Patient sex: M
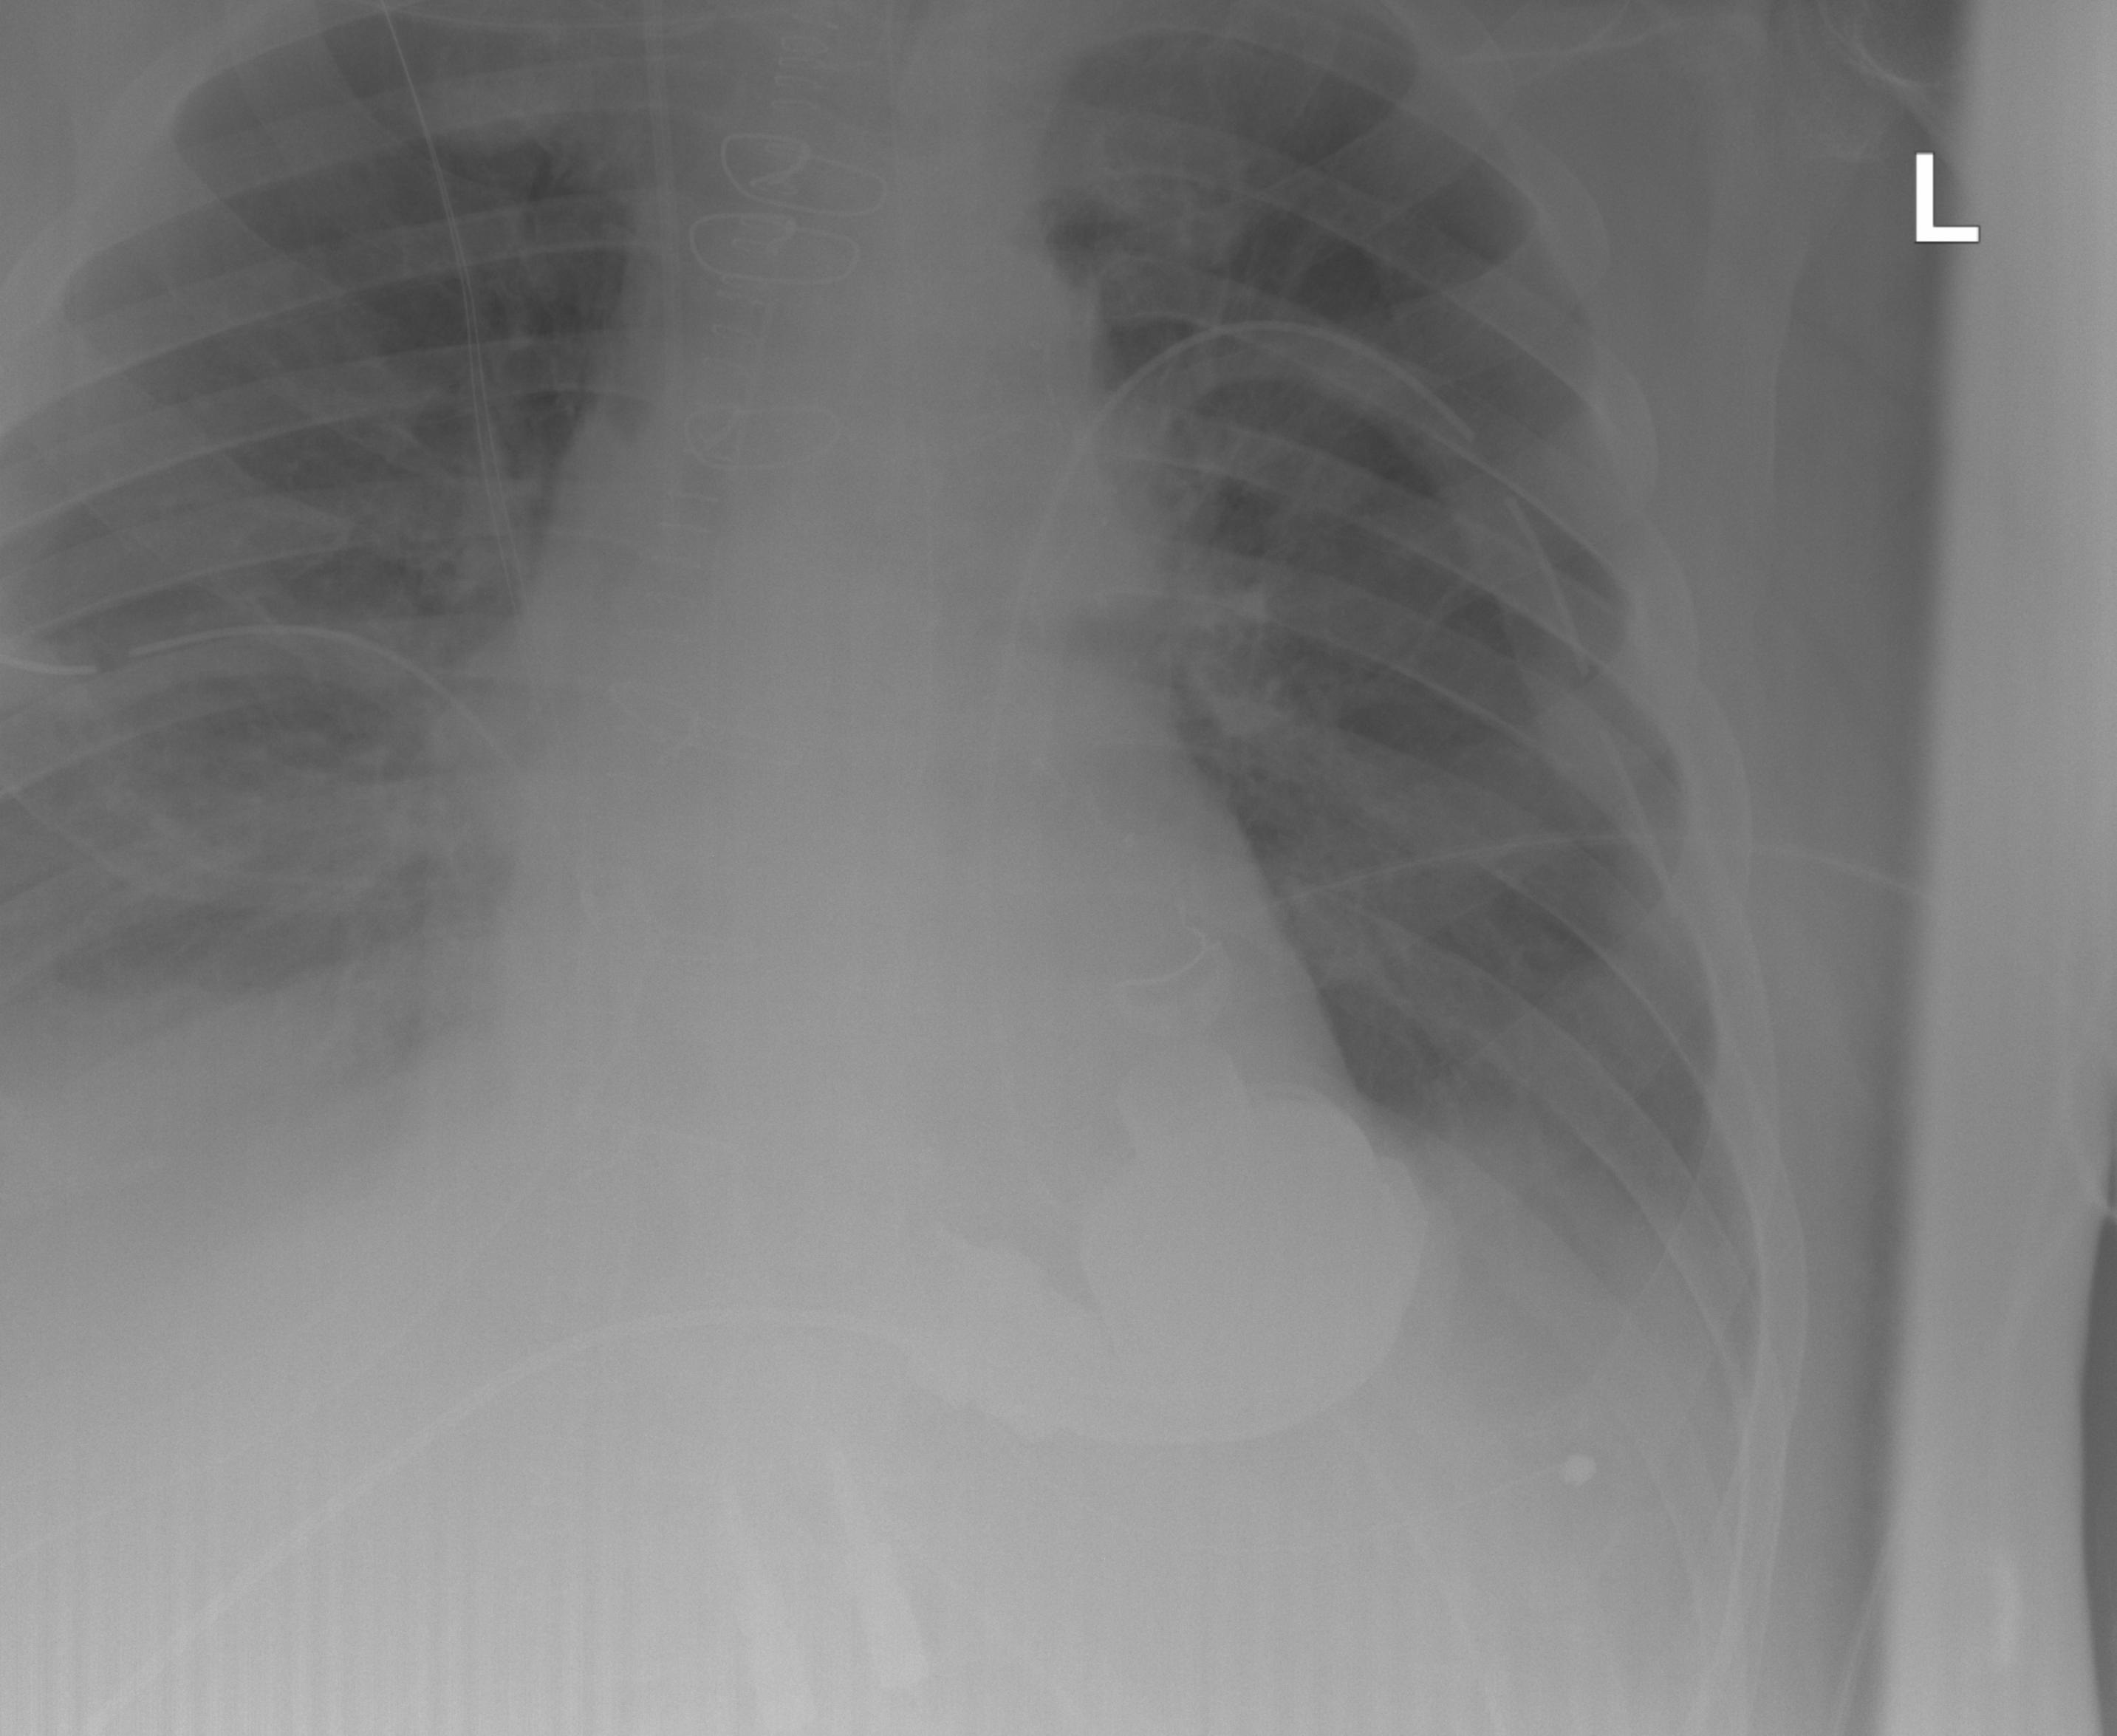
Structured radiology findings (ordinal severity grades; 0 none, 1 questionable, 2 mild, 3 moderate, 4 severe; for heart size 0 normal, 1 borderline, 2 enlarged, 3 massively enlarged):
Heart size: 2
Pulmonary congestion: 0
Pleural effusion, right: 2
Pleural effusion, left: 0
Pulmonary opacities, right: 1
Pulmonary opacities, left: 0
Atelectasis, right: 2
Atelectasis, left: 1